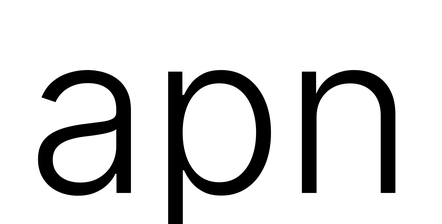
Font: Inter_Light